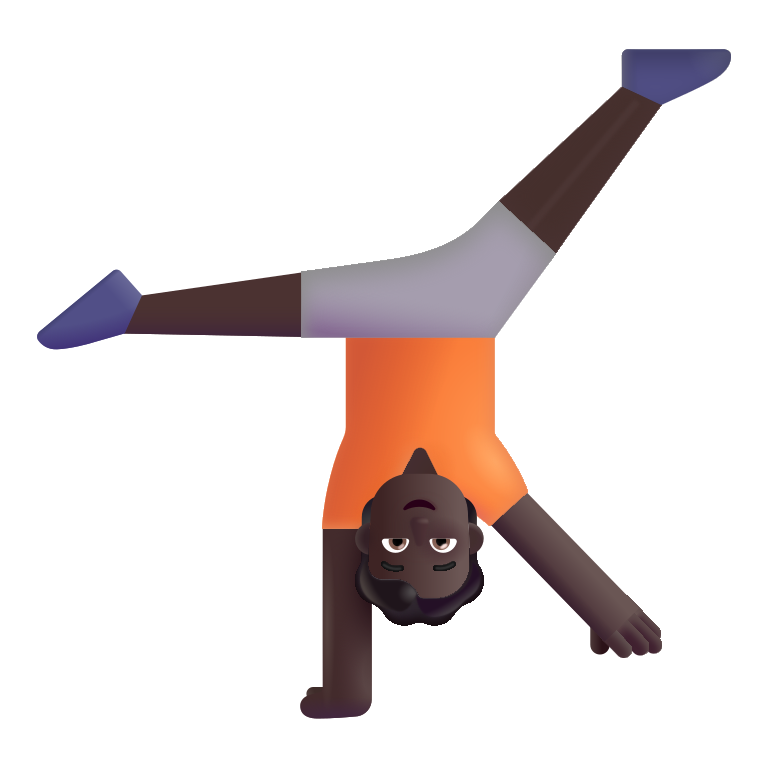
person cartwheeling color dark